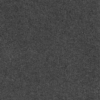
Label: dusty